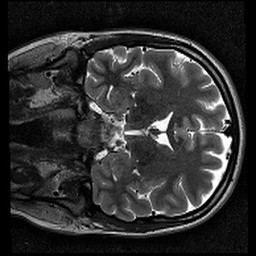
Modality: T2w
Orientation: coronal
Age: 28
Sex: female